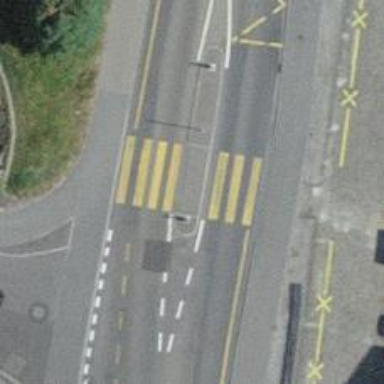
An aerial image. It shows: Pedestrian crossing with zebra markings on footway.